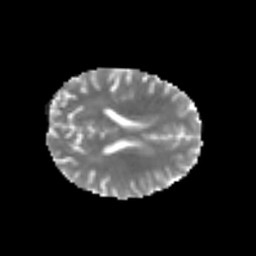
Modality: MD
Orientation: axial
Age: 25
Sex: male
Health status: healthy